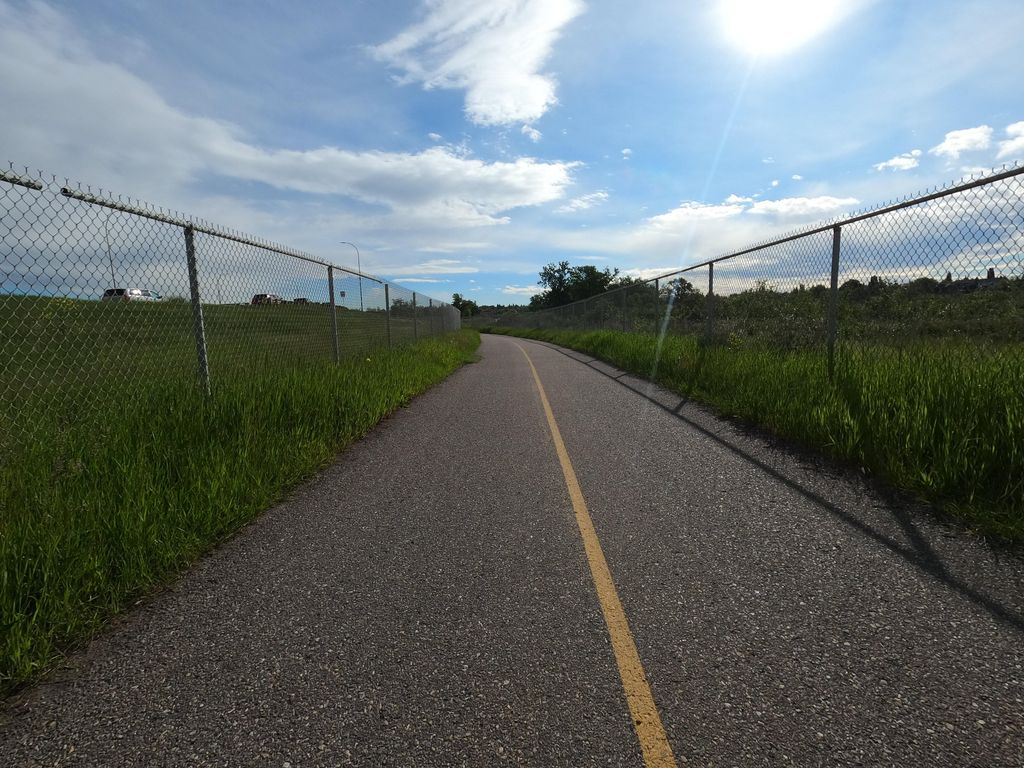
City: calgary